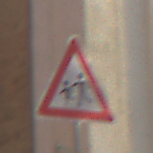
Verkehrszeichen: KinderRechts
Umgebung: Outdoor, Urban
Tageszeit: MorningAfternoon
Wetter: Clear
Licht: Natural
Jahreszeit: NotSpecified
Kontrast: HighContrast